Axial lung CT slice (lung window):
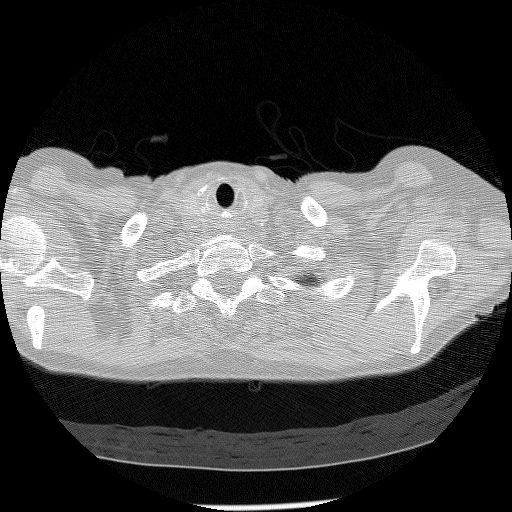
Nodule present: no